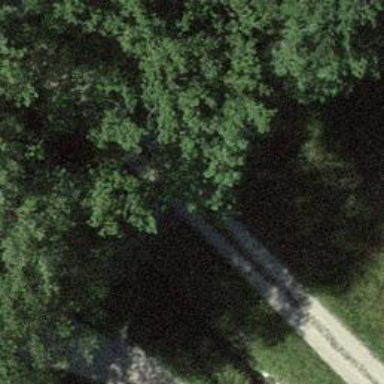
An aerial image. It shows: Footway over bridge with grade3 tracktype.